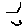
Label: hexagon